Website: ulta-beauty
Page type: address-validator
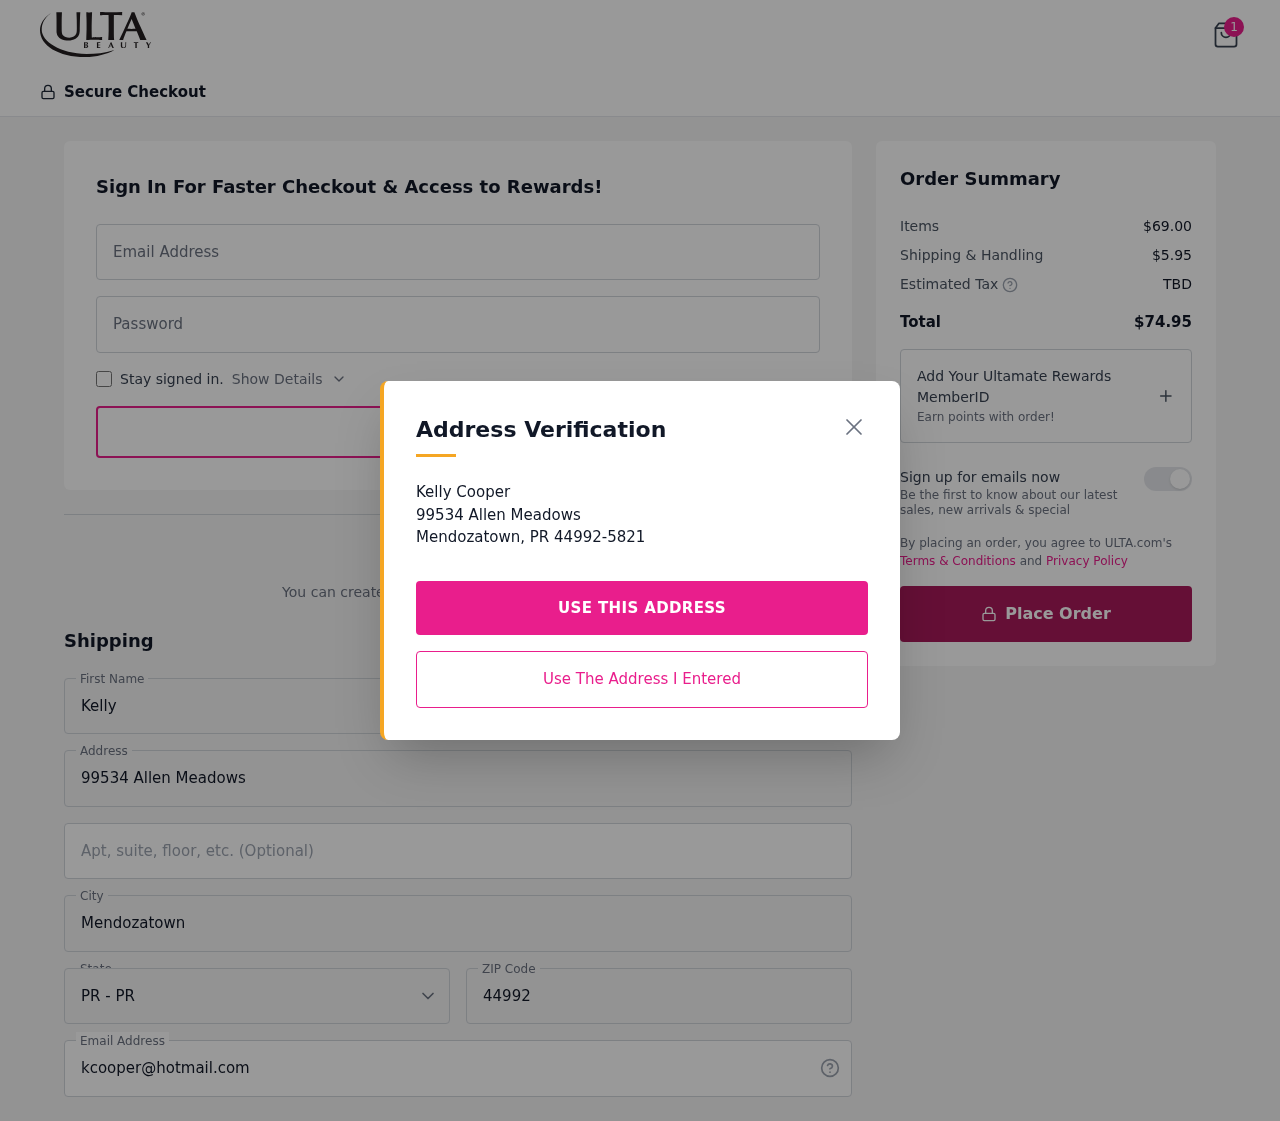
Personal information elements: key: PII_CITY
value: Mendozatown
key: PII_EMAIL
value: kcooper@hotmail.com
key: PII_FIRSTNAME
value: Kelly
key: PII_LASTNAME
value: Cooper
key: PII_POSTCODE
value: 44992
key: PII_STATE_ABBR
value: PR
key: PII_STREET
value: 99534 Allen Meadows
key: PII_STREET2
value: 99534 Allen Meadows
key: PII_FULLNAME2
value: Kelly Cooper
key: PII_CITY2
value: Mendozatown
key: PII_STATE_ABBR2
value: PR
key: PII_POSTCODE_FULL
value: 44992
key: PII_POSTCODE_EXT
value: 5821
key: PII_POSTCODE_NUMERIC
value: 44992
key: PII_POSTCODE_EXT_NUMERIC
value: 5821
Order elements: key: ORDER_NUM_ITEMS
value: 1
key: ORDER_SUBTOTAL
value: $69.00
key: ORDER_SHIPPING_COST
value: $5.95
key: ORDER_TOTAL
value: $74.95